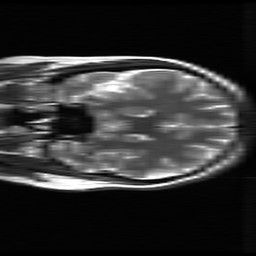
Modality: T2w
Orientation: coronal
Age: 21
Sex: female
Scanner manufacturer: ge
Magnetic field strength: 3 T
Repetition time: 5.192 s
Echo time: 0.1003 s